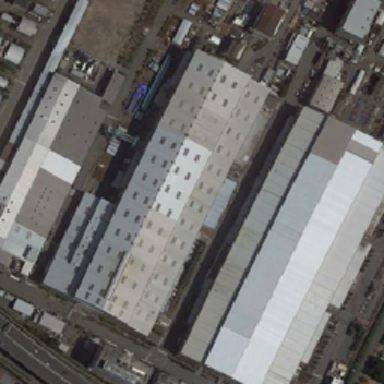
There are two large factories in the factory .